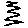
Label: zigzag